Question:
So far, I only have a div that would contain this information. As for the content inside, I'd love some help or guidance on how I could elegantly use HTML with CSS to format the information here.
What HTML elements would you use? What I have trouble with is setting that blue gradient there. Do I set it as a background image? Any suggestions?
This is just a simple example for myself, I'm trying to get more familiar with CSS. Thank you for your time.
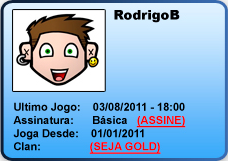
Answer: '''
<!DOCTYPE html>
<html>
<head>
<meta charset=utf-8 />
<title>JS Bin</title>
<!--[if IE]>
<script src="http://html5shiv.googlecode.com/svn/trunk/html5.js"></script>
<![endif]-->
<style>
article, aside, figure, footer, header, hgroup,
menu, nav, section { display: block; }
.card {
min-width:250px;
border-radius:10px;
background-color:#09f;
padding:10px;
border:3px solid #03f;
font-family:Sans-Serif;
display:inline-block;
}
.avatar {
border:1px solid #000;
}
.card h1 {
display:inline;
vertical-align:top;
font-size:1.2em;
font-weight:bold;
}
.info {
clear:both;
}
.title {
font-weight:bold;
float:left;
}
.value {
float:left;
margin-left:20px;
}
</style>
</head>
<body>
<div class="card">
<img src="http://en.gravatar.com/userimage/<PHONE>/fc9081765352a27b17cdbf4c24fe3544.jpeg" class="avatar">
<h1>Thomas Shields</h1>
<div class="info">
<span class="title">Info #1:</span>
<span class="value">Value #1</span>
</div>
<div class="info">
<span class="title">Info #2:</span>
<span class="value">Value #2</span>
</div>
<div class="info">
<span class="title">Info #3:</span>
<span class="value">Value #3</span>
</div>
</div>
</body>
</html>
'''
<URL>
If you need me to explain any of it, comment and i'll udpate the answer.